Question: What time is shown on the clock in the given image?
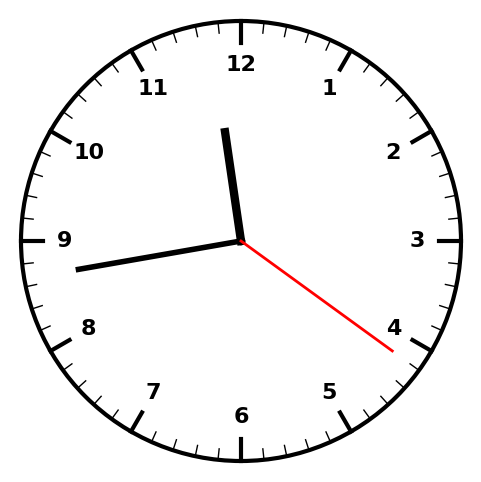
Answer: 11:43:21